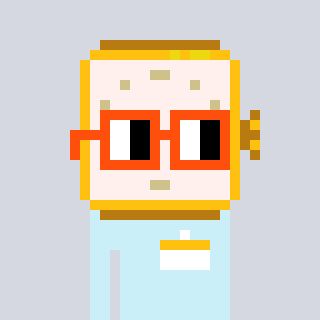
a pixel art character with square orange glasses, a watch-shaped head and a cold-colored body on a cool background